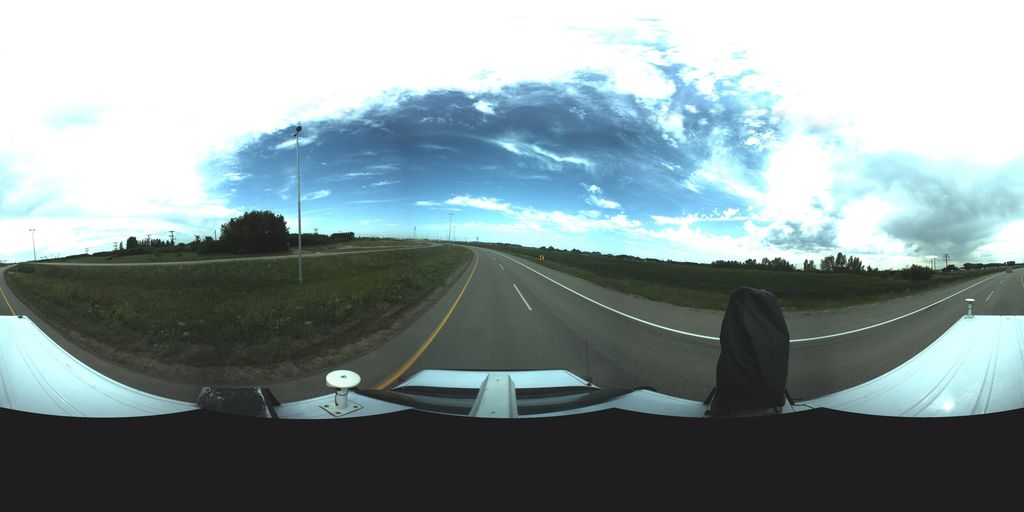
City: saskatoon